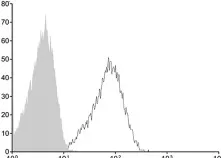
The Trp7Ter stop-gain mutation at the signal peptide sequence does not knock out cell-surface expression of the IL-12Rbeta1 polypeptide. And case 4.
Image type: pathology (immunostaining)